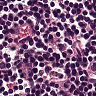
Metastatic tissue present: no